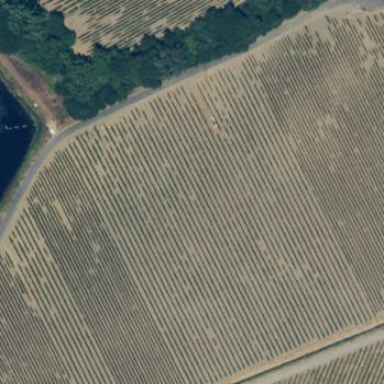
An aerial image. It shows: Farm with wine grape crops.